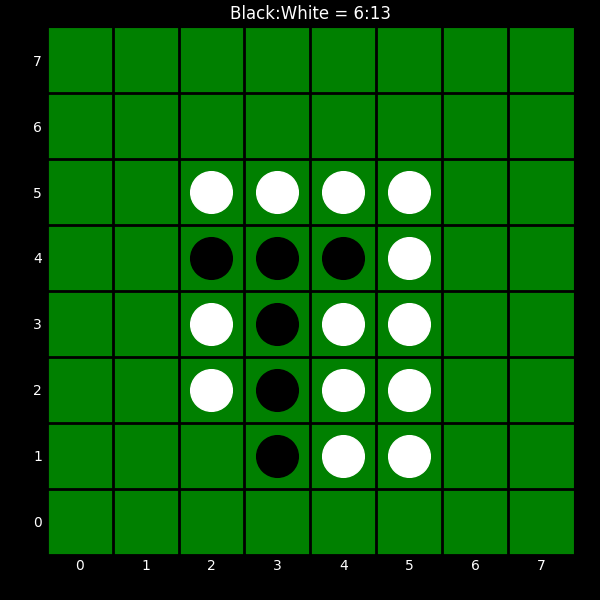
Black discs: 6
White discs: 13